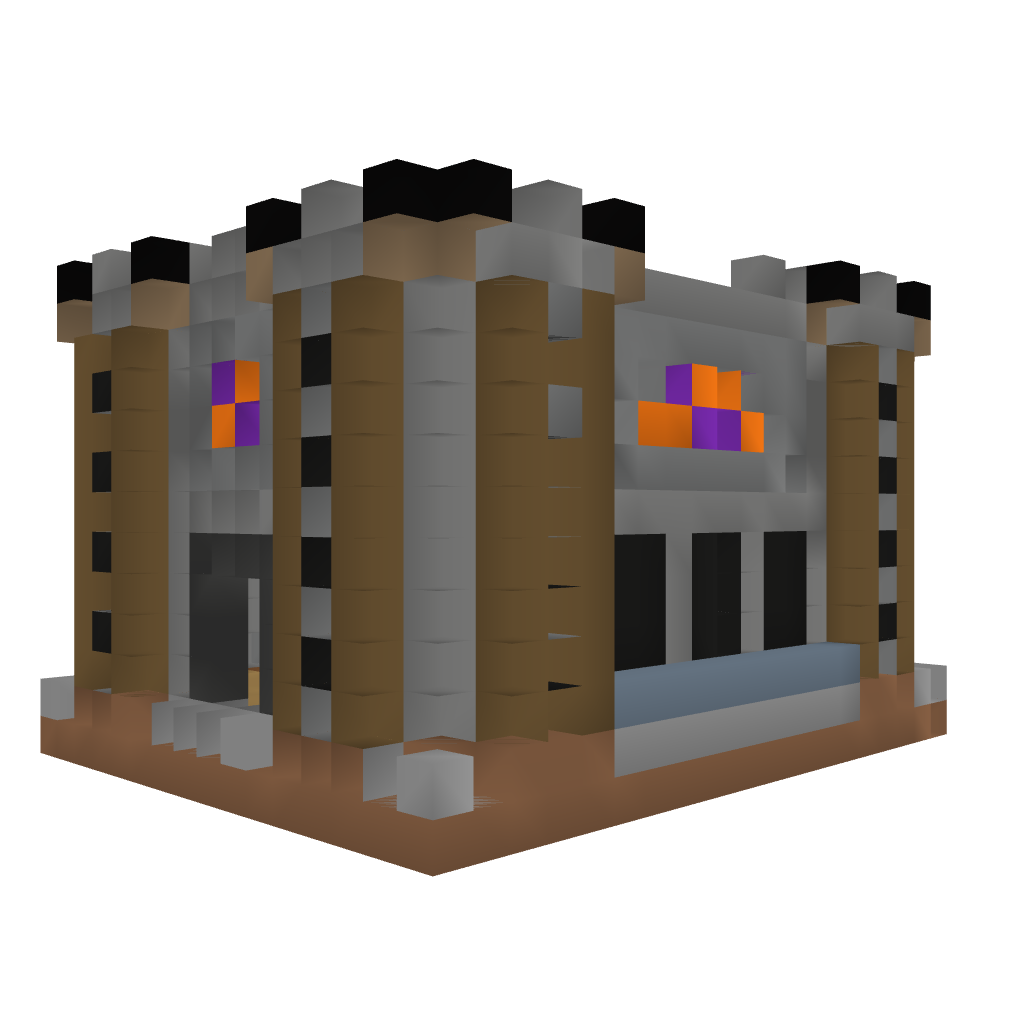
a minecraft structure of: Gatehouse